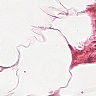
Metastatic tissue present: no